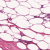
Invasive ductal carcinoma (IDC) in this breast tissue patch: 0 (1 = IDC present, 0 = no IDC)